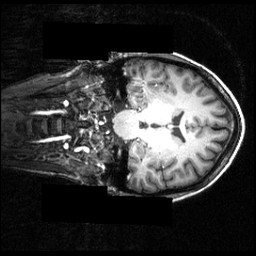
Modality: T1w
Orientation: coronal
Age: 21
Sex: female
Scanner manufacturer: siemens
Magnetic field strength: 3.951 T
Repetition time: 1.5 s
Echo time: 0.00335 s